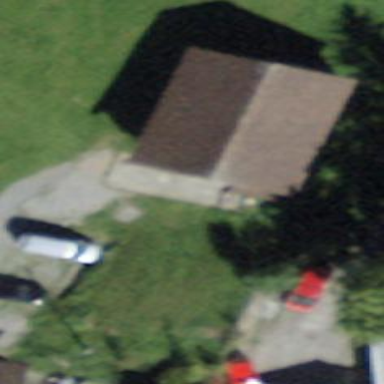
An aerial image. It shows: Rural barn.